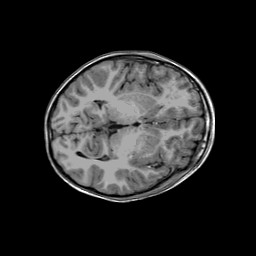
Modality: T1w
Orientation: coronal
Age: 7
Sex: male
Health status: ill